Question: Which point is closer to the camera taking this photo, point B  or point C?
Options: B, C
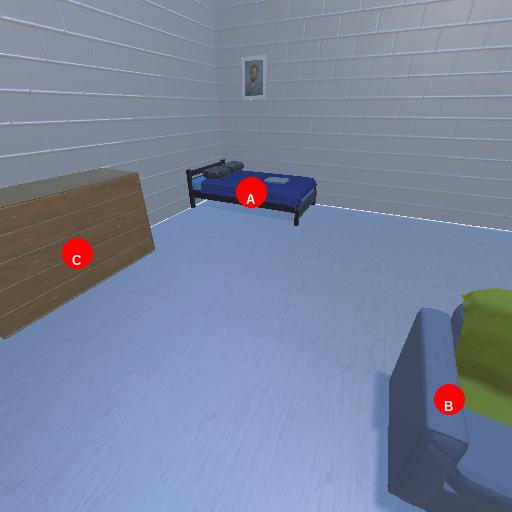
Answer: B